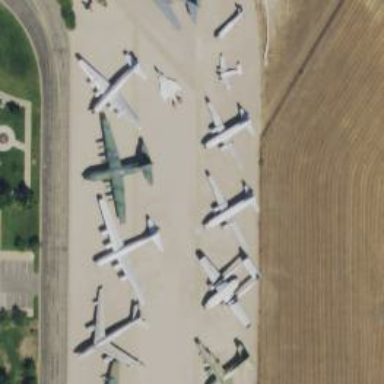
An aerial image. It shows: Historic memorial dedicated to aircraft.